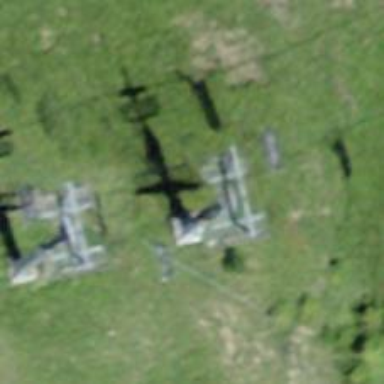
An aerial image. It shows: Pylon used for aerialway.